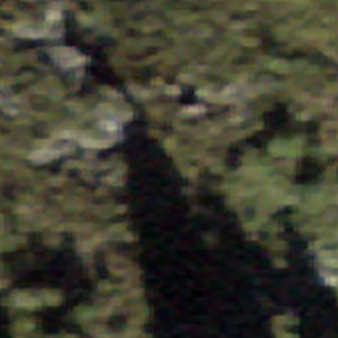
Label: other